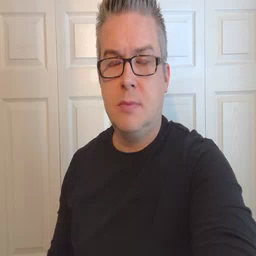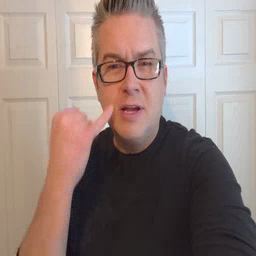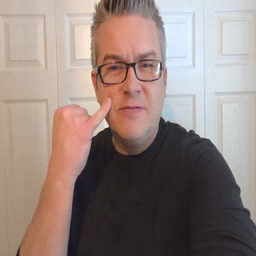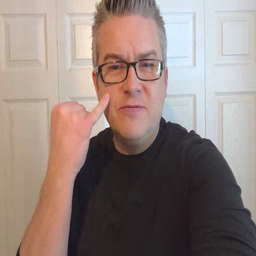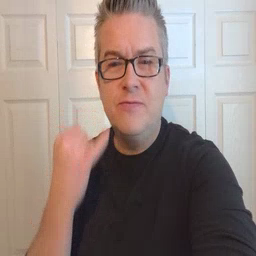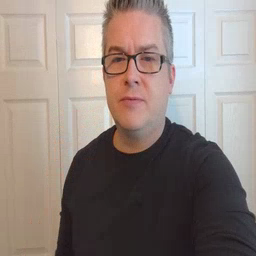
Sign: if